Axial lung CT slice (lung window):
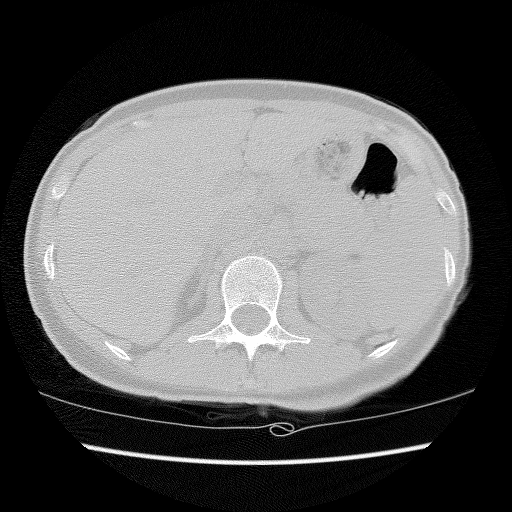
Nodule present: no